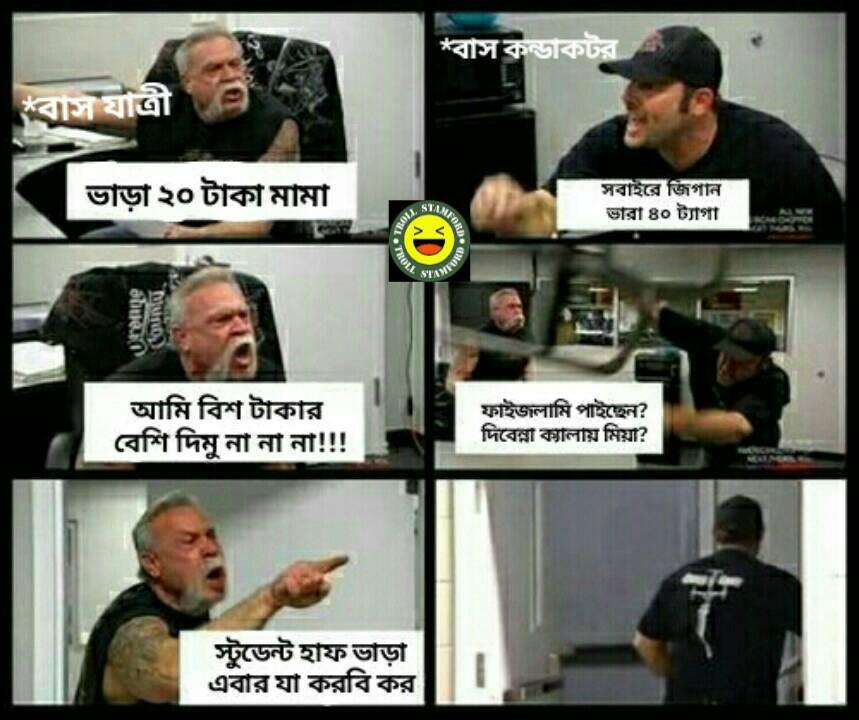
Caption: *বাস যাত্রী   ভাড়া ২০ টাকা মামা     *বাস কন্ডাকটর   সবাইরে জিগান ভারা ৪০ ট্যাগা     আমি বিশ টাকার বেশি দিমু না  না   না !!!     ফাইজলামি পাইছেন ?     দিবেন্না ক্যালায় মিয়া ?     স্টুডেন্ট হাফ ভাড়া এবার যা করবি কর
Label: non-hate